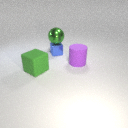
large purple rubber cylinder to the right of large green rubber cube